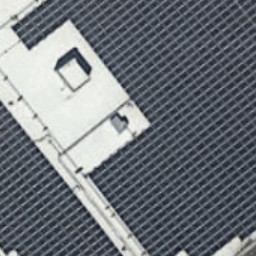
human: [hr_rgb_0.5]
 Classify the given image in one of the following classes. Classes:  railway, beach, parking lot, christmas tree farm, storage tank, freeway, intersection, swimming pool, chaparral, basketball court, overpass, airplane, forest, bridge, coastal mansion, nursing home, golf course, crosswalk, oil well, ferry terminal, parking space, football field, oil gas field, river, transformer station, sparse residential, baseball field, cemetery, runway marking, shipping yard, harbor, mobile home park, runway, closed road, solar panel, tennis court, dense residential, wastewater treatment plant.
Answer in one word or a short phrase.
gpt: solar panel